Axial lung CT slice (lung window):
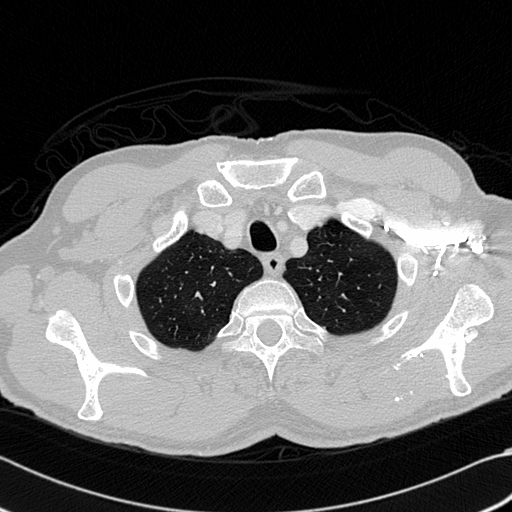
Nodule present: no